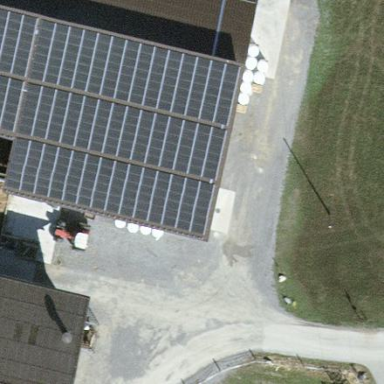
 consisting of solar photovoltaic panels."